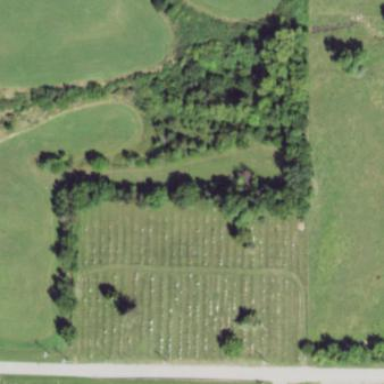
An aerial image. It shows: Cemetery.